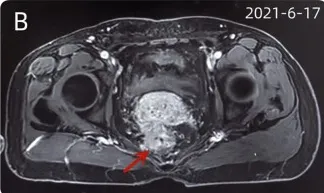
(B) After 2 cycles of immunotherapy, the size and shape of the tumor did not change significantly.
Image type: radiology (mri)